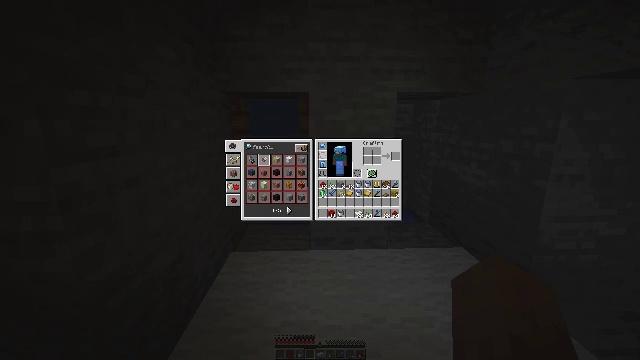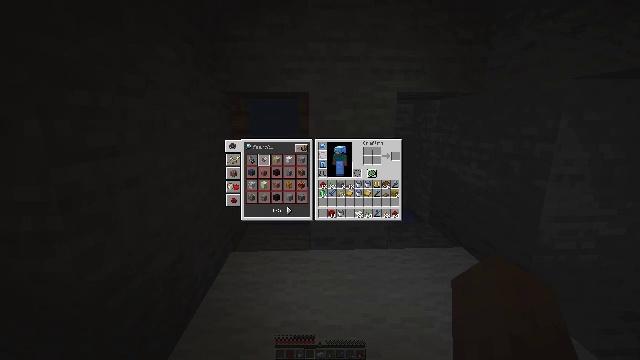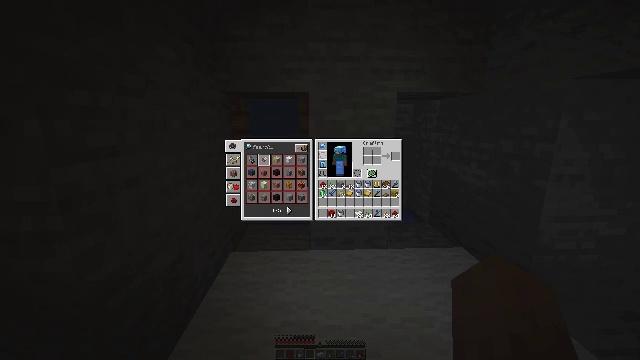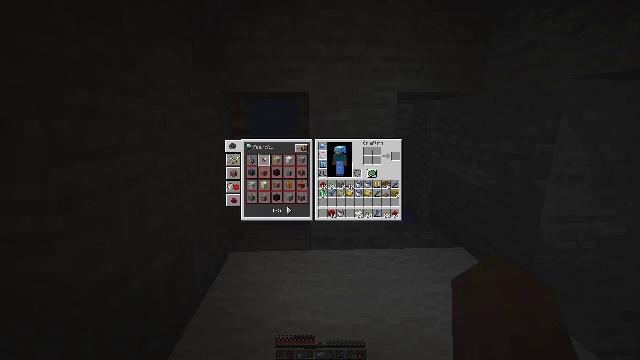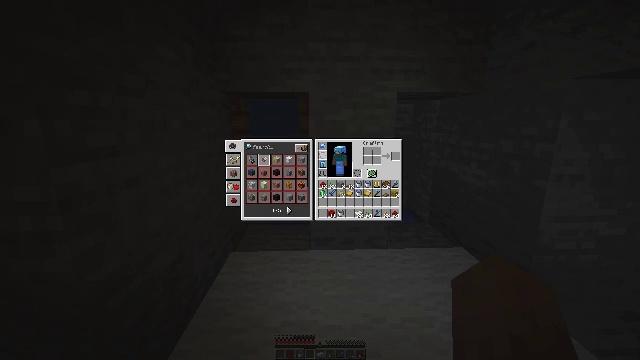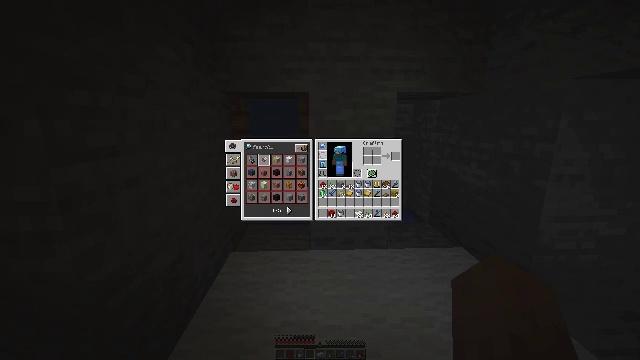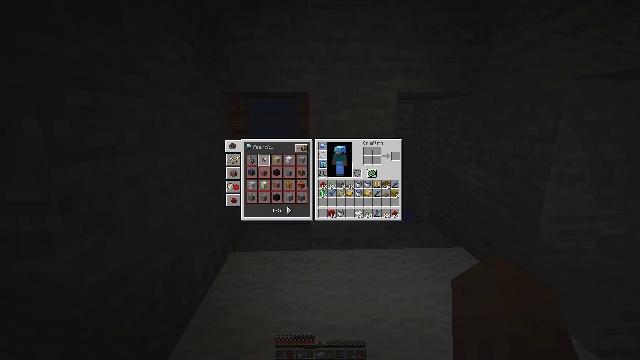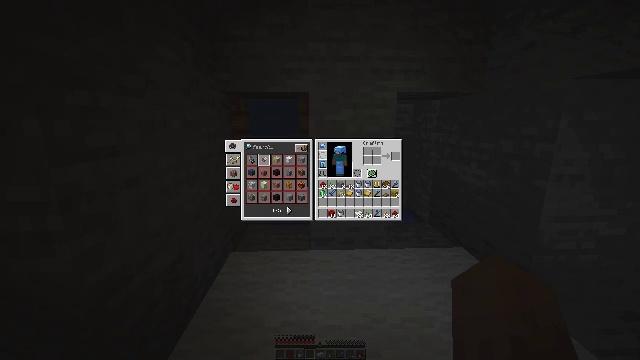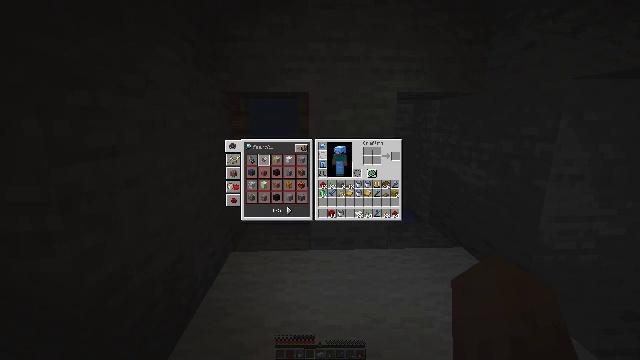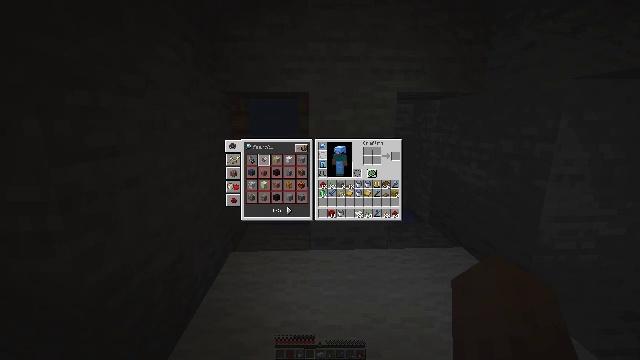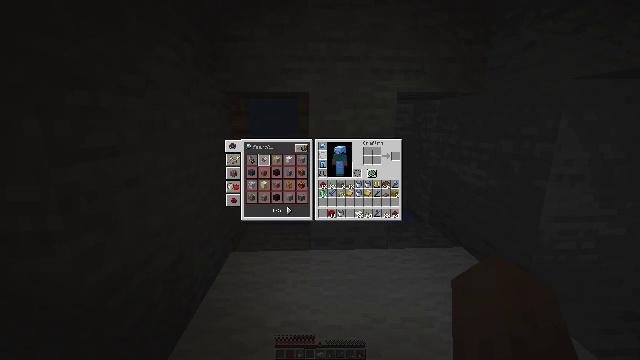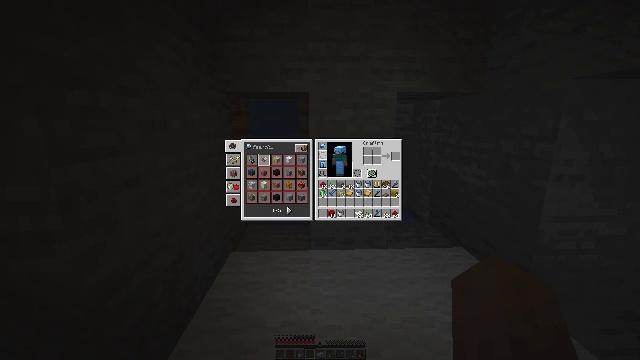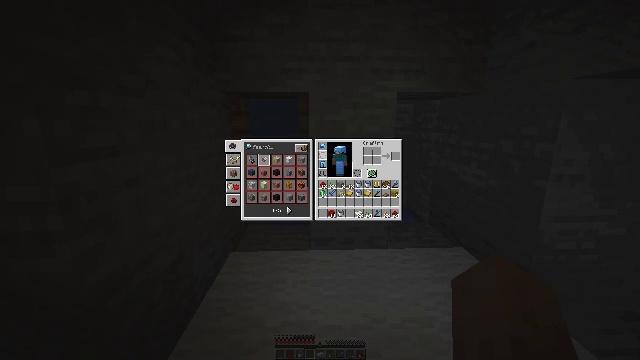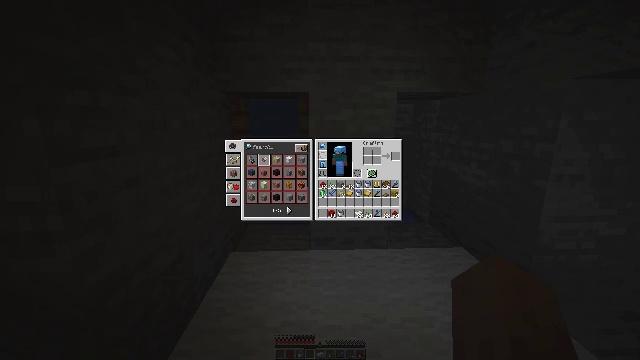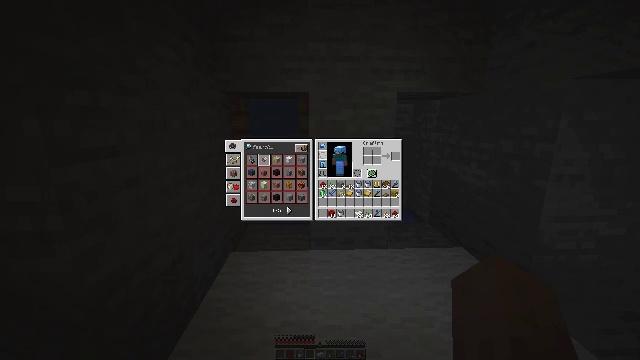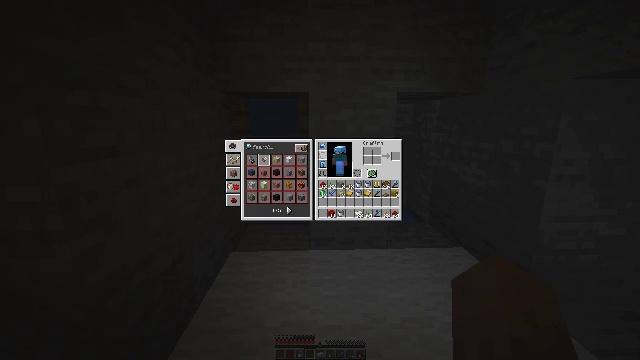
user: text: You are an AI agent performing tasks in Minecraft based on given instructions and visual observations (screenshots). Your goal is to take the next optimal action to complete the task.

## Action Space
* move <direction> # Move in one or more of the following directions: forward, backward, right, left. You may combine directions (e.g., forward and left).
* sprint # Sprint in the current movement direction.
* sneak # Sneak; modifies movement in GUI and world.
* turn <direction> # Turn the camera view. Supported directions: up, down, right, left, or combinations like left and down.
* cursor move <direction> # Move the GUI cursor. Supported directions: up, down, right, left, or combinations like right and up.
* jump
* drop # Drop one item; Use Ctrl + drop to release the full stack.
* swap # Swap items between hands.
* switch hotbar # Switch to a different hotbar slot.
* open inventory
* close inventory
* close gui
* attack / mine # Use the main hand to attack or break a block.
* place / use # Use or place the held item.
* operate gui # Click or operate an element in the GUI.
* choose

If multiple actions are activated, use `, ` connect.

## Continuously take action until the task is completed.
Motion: motion action
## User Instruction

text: Remove an iron ingot from the inventory.
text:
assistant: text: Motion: no_op
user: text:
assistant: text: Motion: no_op
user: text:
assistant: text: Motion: no_op
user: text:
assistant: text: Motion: no_op
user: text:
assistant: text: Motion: no_op
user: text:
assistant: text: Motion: no_op
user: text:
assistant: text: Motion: no_op
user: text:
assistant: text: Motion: no_op
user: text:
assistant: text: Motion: no_op
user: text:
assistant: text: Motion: no_op
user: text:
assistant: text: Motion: no_op
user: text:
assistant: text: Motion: no_op
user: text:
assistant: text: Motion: no_op
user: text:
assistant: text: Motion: no_op
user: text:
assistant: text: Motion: no_op
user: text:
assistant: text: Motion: no_op
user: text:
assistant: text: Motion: no_op
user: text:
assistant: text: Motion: no_op
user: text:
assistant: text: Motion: no_op
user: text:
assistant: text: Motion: no_op
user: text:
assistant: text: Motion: no_op
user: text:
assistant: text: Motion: no_op
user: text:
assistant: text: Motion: no_op
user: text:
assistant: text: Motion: no_op
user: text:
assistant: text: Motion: close inventory
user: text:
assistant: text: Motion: close inventory
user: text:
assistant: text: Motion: turn left, close inventory
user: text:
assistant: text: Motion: turn left and down
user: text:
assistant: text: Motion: turn right and up
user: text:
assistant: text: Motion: turn right and down